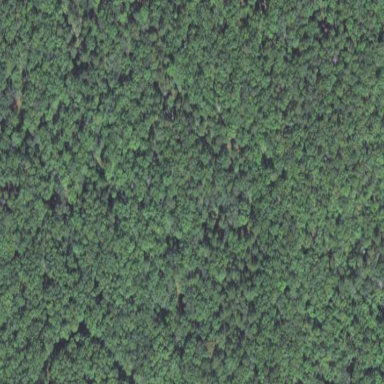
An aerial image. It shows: Woodland consisting of broadleaved trees.